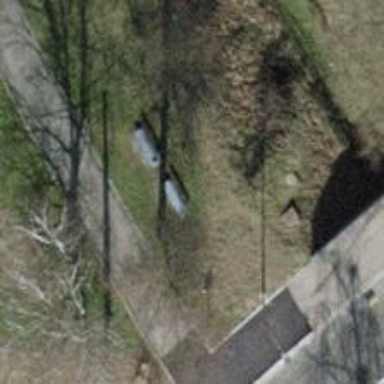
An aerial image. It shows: Bench for seating.